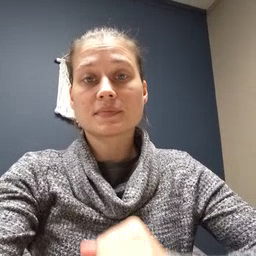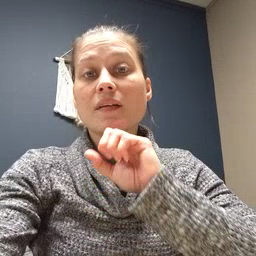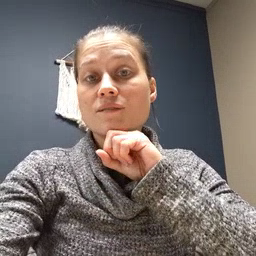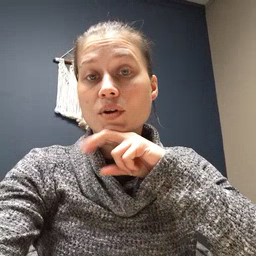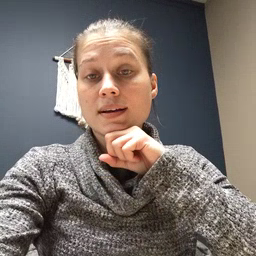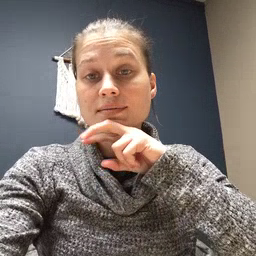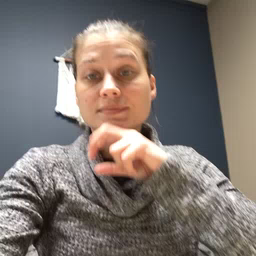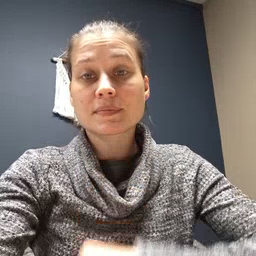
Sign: frog